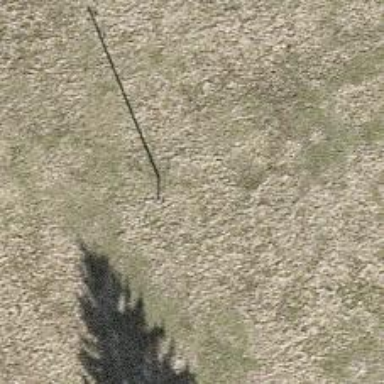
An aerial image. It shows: Power pole.